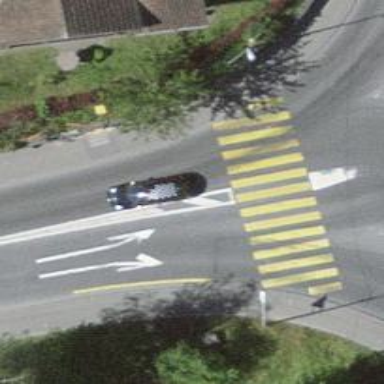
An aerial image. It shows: Uncontrolled zebra crossing with marked island on the road.